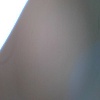
Label: space